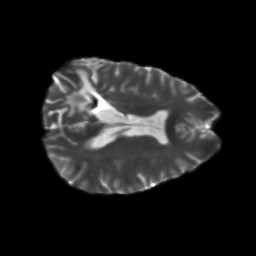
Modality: T2w
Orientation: axial
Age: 29
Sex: female
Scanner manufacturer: siemens
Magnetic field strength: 3 T
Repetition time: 5.47 s
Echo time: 0.0854 s